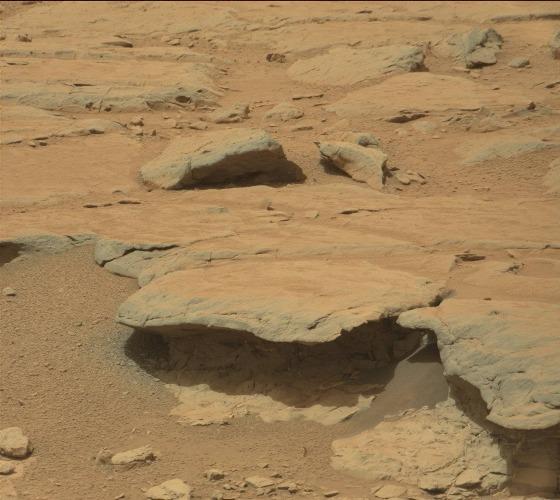
Terrain classes present: Bedrock, Gravel / Sand / Soil, Rock, Shadow